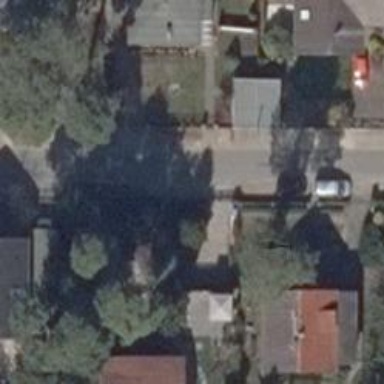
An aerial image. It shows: Driveway.